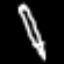
Label: pencil